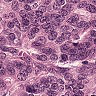
Metastatic tissue present: yes